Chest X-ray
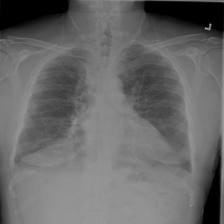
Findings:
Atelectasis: negative
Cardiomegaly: negative
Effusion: negative
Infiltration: negative
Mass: negative
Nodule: negative
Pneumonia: negative
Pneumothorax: negative
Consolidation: negative
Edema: negative
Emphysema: negative
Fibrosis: positive
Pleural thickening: negative
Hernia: negative